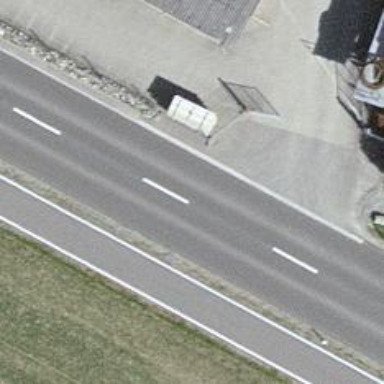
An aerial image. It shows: Tertiary road with asphalt surface.